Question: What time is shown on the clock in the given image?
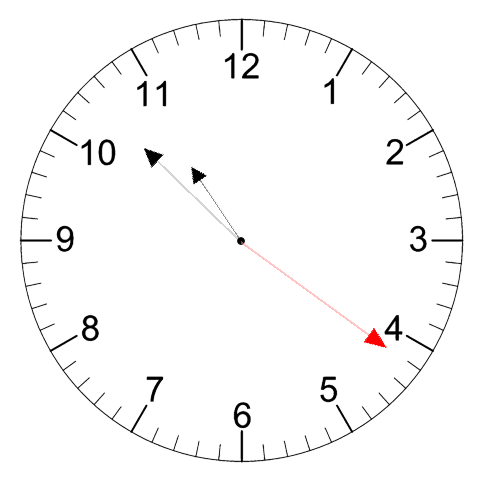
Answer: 10:52:21